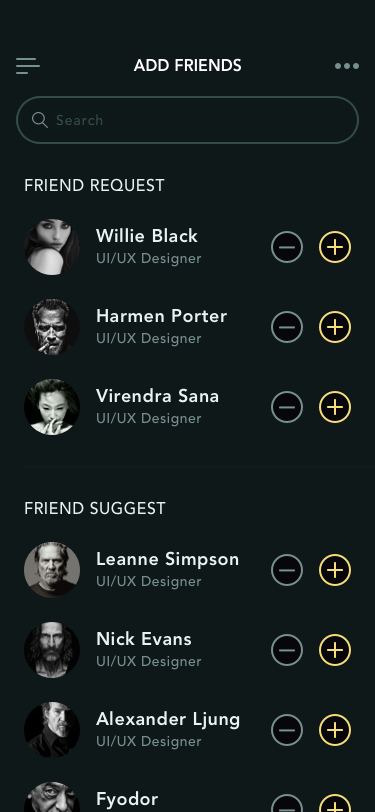
Text in this UI design:
Friend Request
Friend Suggest